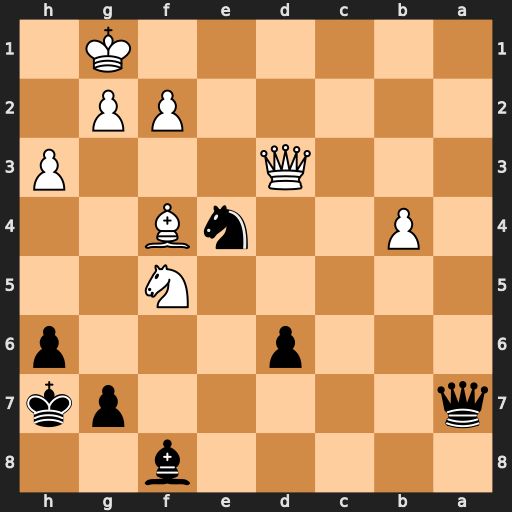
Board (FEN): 5b2/q5pk/3p3p/5N2/1P2nB2/3Q3P/5PP1/6K1
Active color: b
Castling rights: -
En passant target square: -
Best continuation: Qxf2+ Kh1 Qxf4